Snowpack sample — Loveland Pass, Silver Plume, Colorado, USA (1/12/25, 11:40 AM MST)
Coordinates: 39.66, -105.88
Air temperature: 7 °F
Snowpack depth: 140 cm
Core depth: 10 cm
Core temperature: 41 °F
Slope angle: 11°, slope face: 30°
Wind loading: high
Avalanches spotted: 2
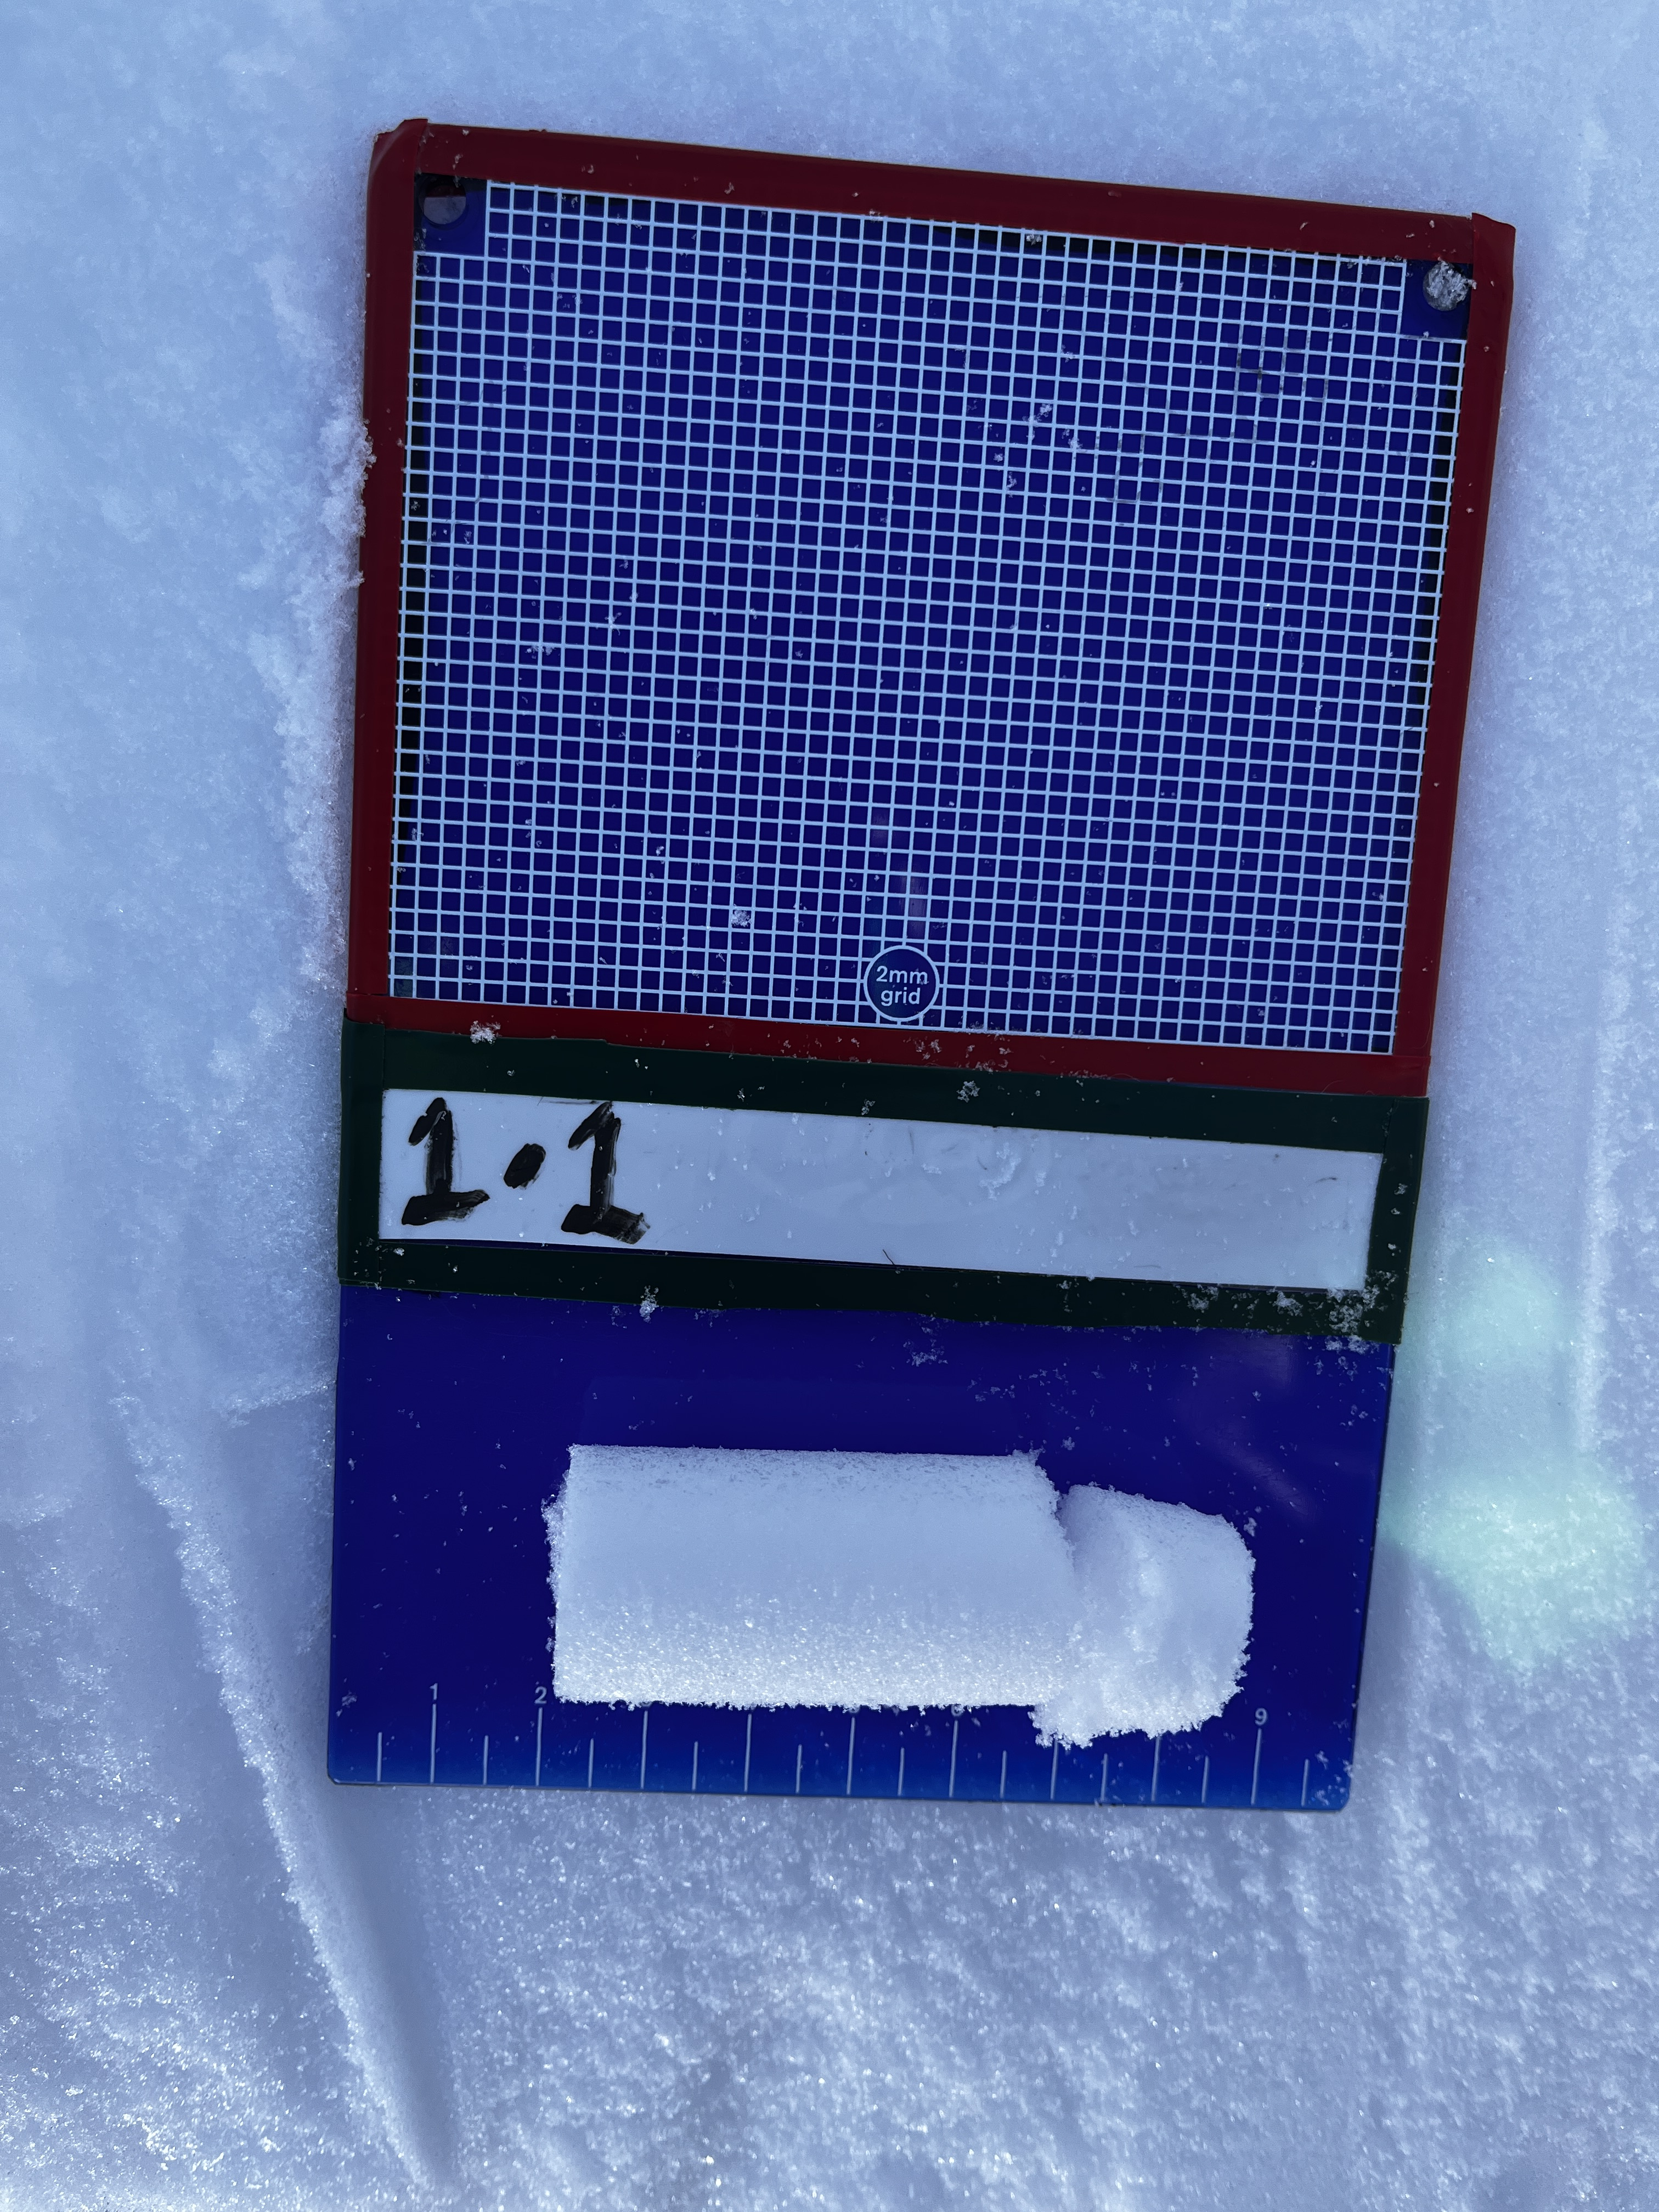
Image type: crystal_card
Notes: Pilot using slightly modified coring method that took too large segment for snow profile picturing, advised not to use in higher level models. Two avalanche on south face nearby, partially cloudy with light snow in the last 24 hours. Lots of wind loading on eastern features.